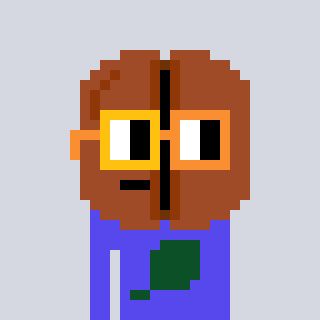
a pixel art character with square yellow and orange glasses, a coffeebean-shaped head and a computerblue-colored body on a cool background